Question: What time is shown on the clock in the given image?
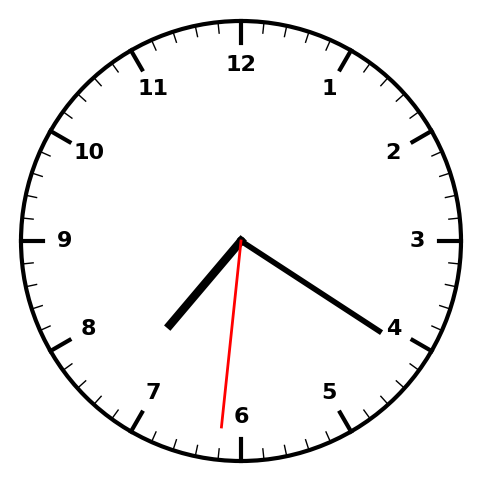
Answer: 07:20:31